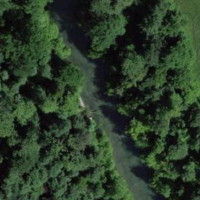
EUNIS habitat code: 53
Species observed at this site:
Milvus milvus
Pica pica
Cyanistes caeruleus
Sturnus vulgaris
Parus major